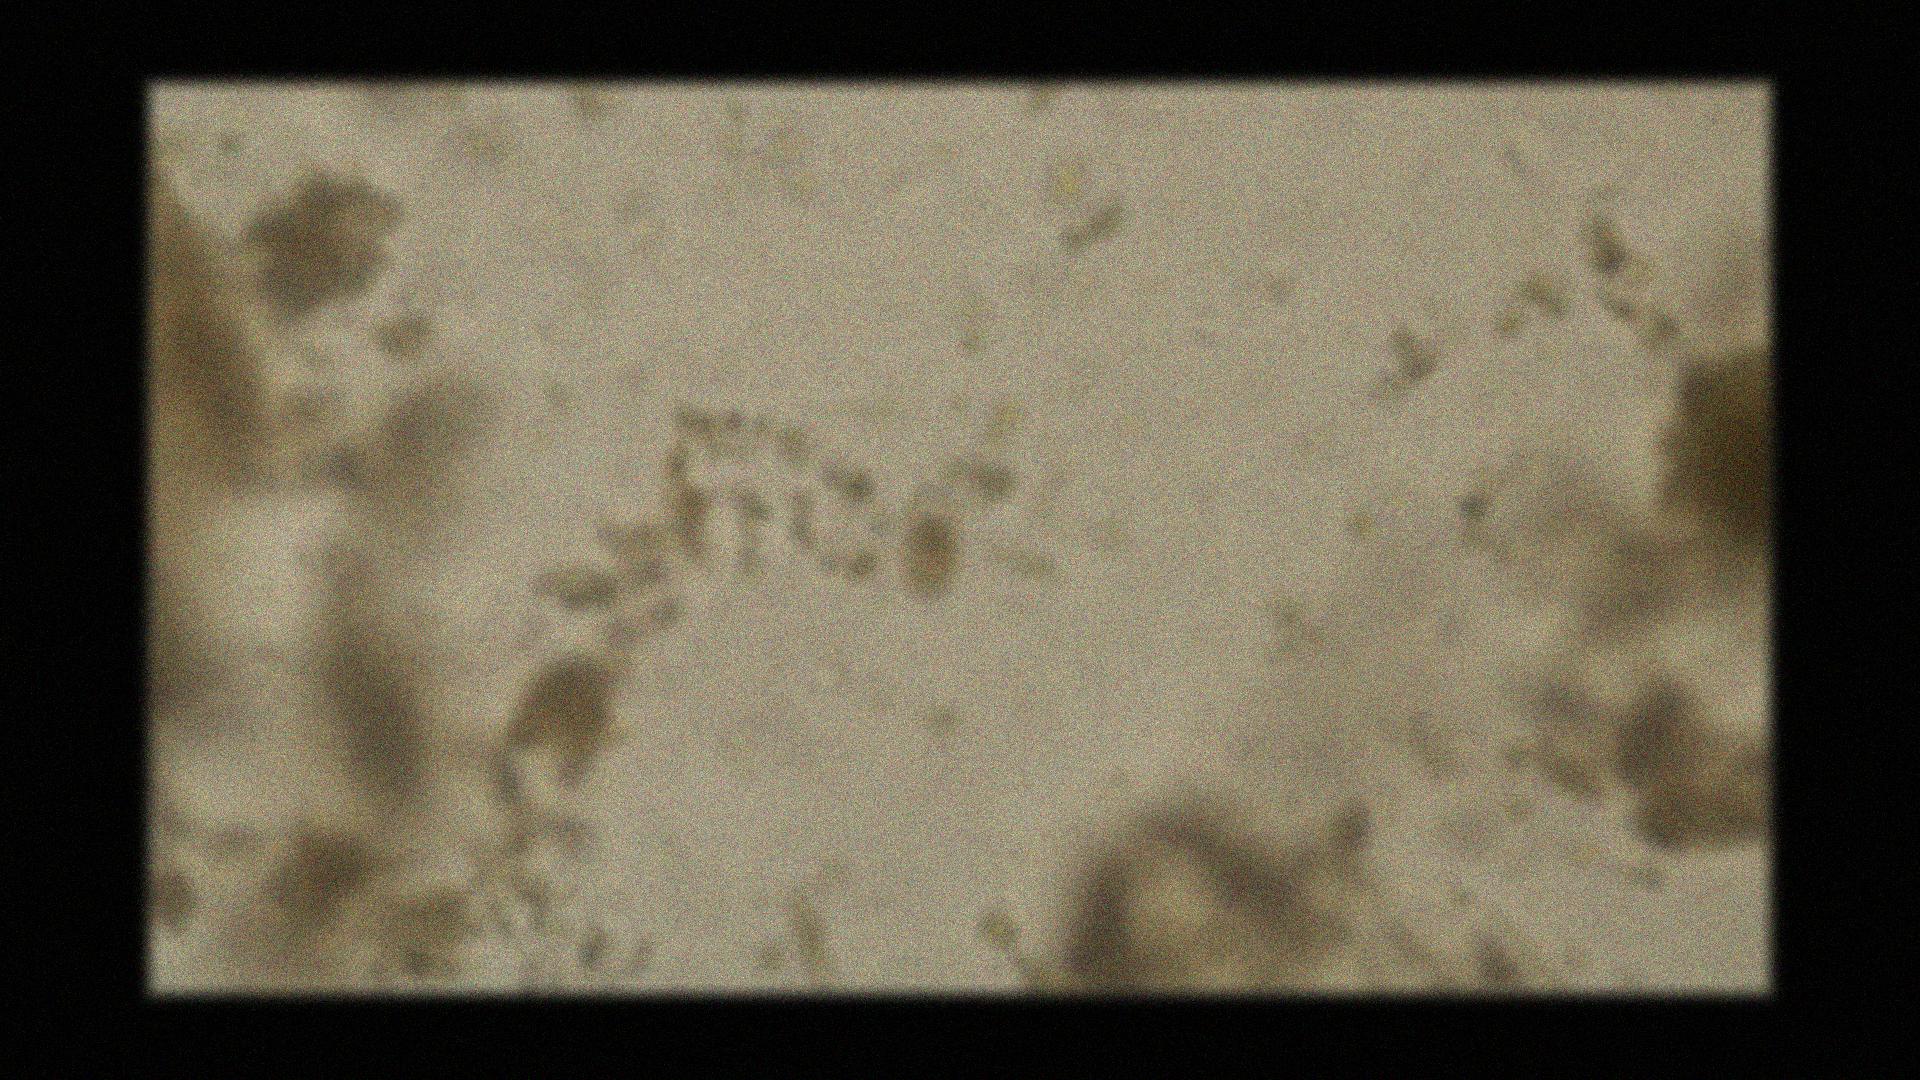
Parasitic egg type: Capillaria philippinensis